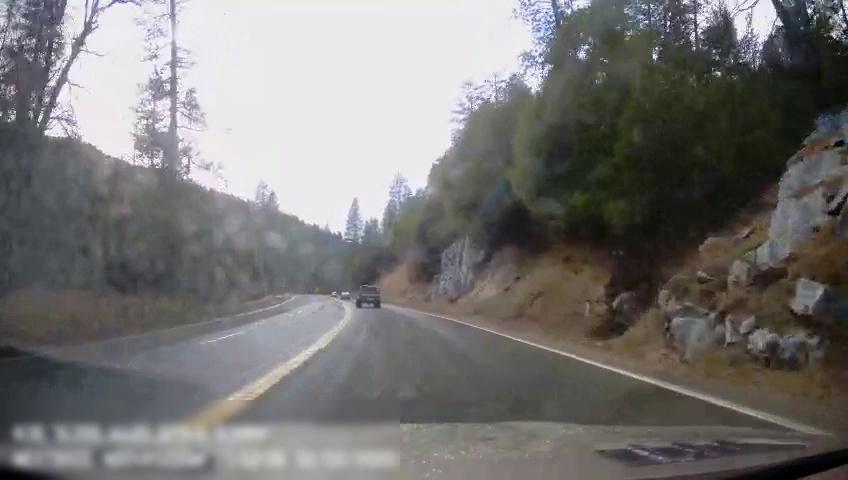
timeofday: Day
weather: Sunny
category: Drivable Space
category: Vehicles | SUV
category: Vehicles | Truck
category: Lanes | Current Lane
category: Lanes | Opposite Lane
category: Lanes | Opposite Lane
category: Lanes | Opposite Lane
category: Lanes | Opposite Lane